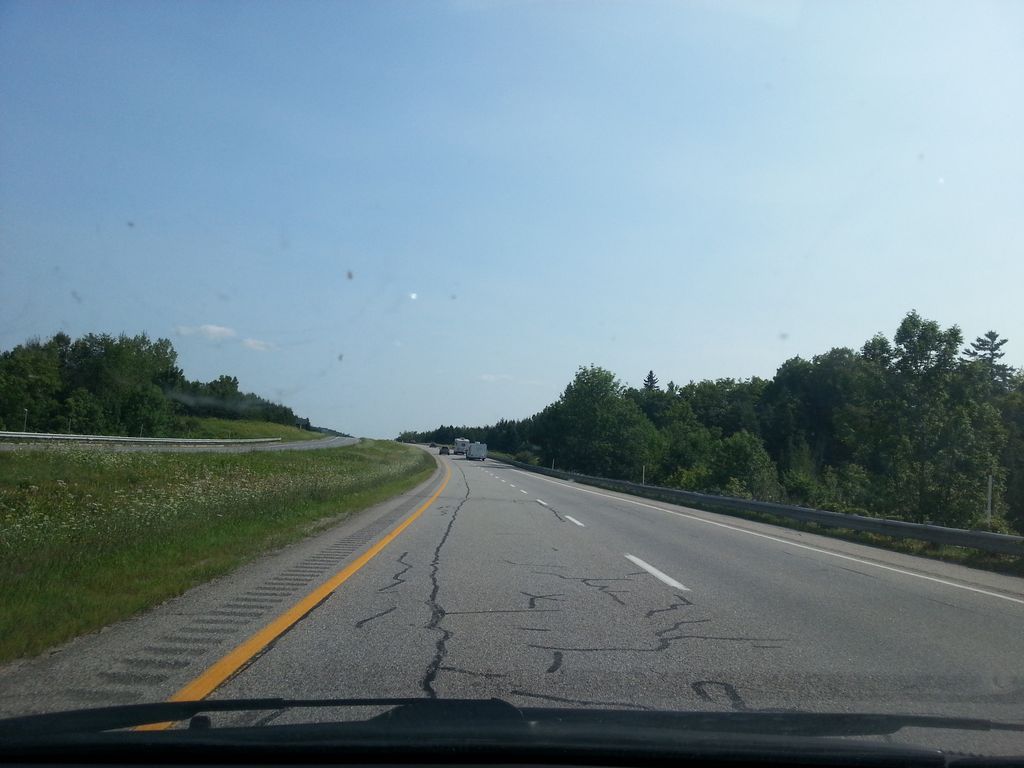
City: ottawa-gatineau